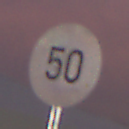
Verkehrszeichen: Geschwindigkeit50
Umgebung: Outdoor, Urban
Tageszeit: SunriseSunset
Wetter: PartlyCloudy
Licht: Artificial
Jahreszeit: NotSpecified
Kontrast: HighContrast